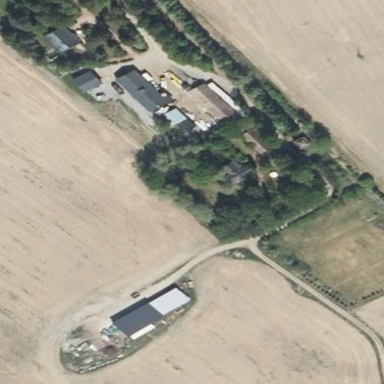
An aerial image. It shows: Farm with farmyard.